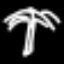
Label: palm tree